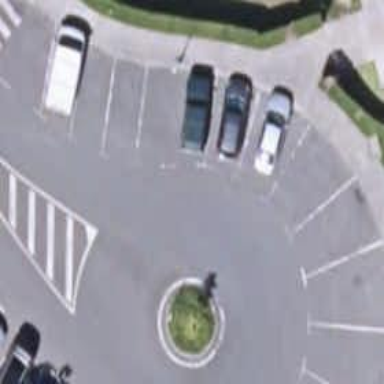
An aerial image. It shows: Roundabout on residential road.